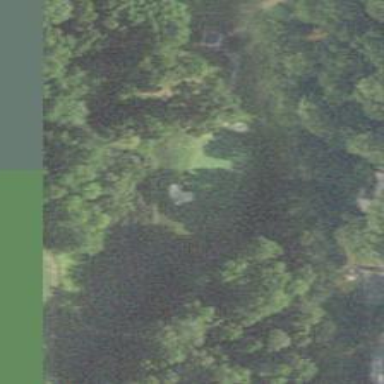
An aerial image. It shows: Golf hole.